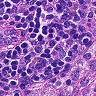
Metastatic tissue present: no